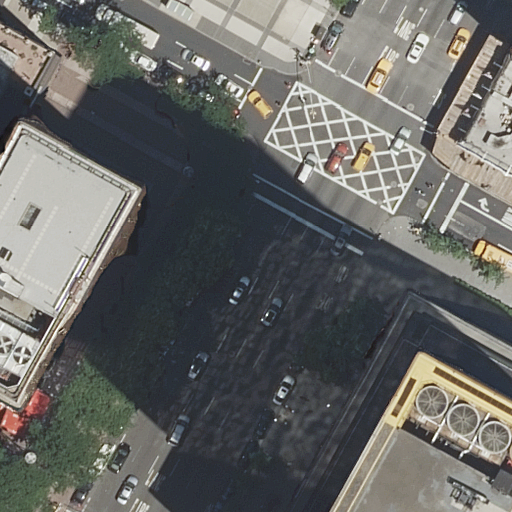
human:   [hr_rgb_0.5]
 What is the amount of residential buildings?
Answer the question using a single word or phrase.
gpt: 3

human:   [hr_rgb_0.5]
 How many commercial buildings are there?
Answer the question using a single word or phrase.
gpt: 0

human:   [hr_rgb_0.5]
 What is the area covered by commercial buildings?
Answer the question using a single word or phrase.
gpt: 0m2

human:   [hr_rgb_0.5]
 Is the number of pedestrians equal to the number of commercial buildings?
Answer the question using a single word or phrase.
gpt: no

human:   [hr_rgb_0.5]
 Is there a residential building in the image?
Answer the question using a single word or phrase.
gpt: yes

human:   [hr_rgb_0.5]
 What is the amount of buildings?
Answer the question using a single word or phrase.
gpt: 4

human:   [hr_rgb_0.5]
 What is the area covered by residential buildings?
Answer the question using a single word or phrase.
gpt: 1555m2

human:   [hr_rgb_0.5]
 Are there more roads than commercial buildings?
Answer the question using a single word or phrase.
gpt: yes

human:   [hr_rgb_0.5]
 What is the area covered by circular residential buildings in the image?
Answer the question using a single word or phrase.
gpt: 0m2

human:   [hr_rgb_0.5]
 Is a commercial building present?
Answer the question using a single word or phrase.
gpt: no

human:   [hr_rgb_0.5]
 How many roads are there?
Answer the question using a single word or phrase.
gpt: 3

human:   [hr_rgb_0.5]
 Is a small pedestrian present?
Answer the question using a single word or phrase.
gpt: yes

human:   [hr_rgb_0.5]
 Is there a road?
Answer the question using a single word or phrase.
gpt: yes

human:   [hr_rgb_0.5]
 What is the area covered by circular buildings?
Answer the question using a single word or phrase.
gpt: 0m2

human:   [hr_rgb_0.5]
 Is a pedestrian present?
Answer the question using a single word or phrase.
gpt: yes

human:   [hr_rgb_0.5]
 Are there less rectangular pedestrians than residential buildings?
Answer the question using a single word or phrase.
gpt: yes

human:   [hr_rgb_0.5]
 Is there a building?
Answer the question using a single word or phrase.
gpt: yes

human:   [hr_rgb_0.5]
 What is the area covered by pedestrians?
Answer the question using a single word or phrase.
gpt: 4904m2

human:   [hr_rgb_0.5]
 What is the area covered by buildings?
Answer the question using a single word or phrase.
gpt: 2436m2

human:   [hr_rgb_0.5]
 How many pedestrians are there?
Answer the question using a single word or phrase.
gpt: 3

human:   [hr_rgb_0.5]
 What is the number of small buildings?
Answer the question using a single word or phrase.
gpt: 1

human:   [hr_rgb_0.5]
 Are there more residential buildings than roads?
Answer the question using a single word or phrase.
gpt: no

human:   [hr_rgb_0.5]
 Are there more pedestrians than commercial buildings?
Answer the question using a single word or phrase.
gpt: yes

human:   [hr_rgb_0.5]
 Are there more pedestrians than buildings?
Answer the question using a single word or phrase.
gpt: no

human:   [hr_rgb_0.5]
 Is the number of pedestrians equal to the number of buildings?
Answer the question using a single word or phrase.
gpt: no

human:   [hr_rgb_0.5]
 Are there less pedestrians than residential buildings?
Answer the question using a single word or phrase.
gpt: no

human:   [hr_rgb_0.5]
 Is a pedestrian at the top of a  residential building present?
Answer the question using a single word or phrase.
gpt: yes

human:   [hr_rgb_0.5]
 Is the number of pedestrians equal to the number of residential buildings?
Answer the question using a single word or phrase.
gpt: yes

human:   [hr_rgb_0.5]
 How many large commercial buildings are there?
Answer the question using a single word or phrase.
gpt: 0

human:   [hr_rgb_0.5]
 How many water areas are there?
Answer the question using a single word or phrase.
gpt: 0

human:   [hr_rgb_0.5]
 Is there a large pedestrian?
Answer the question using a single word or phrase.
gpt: yes

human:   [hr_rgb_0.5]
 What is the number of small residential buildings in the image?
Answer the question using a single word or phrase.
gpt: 1

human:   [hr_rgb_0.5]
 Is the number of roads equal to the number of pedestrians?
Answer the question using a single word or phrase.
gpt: yes

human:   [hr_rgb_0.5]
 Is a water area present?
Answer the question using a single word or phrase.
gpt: no

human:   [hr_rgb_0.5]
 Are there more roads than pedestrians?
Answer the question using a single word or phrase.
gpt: no

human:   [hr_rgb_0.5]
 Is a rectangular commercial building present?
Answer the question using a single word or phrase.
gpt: no

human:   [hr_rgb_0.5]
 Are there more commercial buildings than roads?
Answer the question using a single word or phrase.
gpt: no

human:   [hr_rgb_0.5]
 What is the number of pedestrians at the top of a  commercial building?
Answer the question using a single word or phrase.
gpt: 0

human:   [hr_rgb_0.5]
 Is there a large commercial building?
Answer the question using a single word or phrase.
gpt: no

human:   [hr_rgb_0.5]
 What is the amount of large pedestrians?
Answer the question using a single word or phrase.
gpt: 2

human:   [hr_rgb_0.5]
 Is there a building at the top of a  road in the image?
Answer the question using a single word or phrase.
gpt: yes

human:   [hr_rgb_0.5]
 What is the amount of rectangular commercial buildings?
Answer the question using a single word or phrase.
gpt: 0

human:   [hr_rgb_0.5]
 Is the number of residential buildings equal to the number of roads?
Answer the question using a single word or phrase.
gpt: yes

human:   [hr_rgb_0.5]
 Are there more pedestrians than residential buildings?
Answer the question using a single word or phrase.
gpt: no

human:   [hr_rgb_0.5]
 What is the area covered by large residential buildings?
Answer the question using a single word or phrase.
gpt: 1425m2

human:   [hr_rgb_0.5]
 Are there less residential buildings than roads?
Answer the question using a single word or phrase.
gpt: no

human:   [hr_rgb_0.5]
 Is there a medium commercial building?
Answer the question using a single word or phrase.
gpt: no

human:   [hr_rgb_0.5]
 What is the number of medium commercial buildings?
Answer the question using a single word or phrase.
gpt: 0

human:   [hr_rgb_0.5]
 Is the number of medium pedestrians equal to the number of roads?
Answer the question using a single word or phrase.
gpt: no

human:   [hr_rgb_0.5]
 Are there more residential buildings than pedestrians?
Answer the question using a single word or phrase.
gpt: no

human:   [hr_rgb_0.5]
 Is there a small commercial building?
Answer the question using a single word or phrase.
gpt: no

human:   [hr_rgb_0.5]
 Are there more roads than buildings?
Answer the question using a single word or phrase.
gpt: no

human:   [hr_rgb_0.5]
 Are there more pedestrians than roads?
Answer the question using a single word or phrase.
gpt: no

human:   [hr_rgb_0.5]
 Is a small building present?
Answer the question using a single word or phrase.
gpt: yes

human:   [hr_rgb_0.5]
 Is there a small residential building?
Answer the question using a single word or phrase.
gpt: yes

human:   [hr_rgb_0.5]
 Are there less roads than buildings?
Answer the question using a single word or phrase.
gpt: yes

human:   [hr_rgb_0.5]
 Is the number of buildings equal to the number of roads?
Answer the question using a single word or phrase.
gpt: no

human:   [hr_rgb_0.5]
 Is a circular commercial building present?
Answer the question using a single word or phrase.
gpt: no

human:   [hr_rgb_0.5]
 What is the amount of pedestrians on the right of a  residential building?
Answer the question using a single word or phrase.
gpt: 2

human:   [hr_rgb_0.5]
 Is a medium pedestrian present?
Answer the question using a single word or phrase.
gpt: no

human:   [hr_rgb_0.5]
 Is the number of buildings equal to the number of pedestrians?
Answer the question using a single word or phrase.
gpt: no

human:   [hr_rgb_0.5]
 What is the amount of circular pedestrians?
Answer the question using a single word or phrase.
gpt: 0

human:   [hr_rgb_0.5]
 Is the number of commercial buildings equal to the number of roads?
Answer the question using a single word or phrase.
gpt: no

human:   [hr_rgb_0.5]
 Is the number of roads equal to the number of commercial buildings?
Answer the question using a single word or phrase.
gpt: no